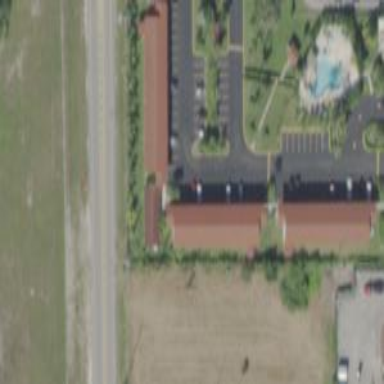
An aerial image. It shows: Hotel building with gabled red roof.